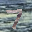
Label: 7